Question: I need to create a content type that would allow the user to add text fields, file field and as many X sections (please read on) as he likes.
X section should contain some text fields (easy) and as many Y sections as user likes.
Y should contain some text fields and file field.
The idea is that the user could add X section, such as "We fix bikes" with multiple Y sections within it. Then another X section, such as "We also fix cars" with also multiple Y sections within it. In the end we would have a content type "page" that would have some text, pictures and then any number of X sections in it. Each section would have a number of images with titles in it.

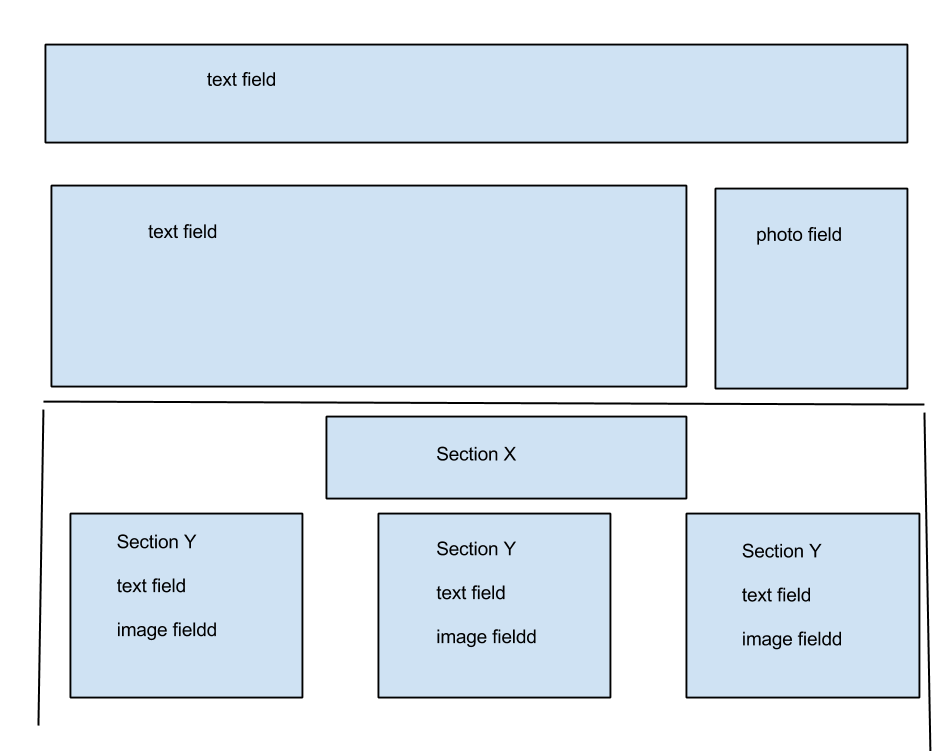
Answer: Try the <URL>. It should do what you want.
You add a collection to your node and set it to unlimited, then add your fields to the field collection.